Field crop: maize
Growth stage: 2
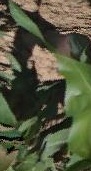
Species: maize